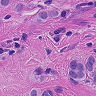
Metastatic tissue present: yes